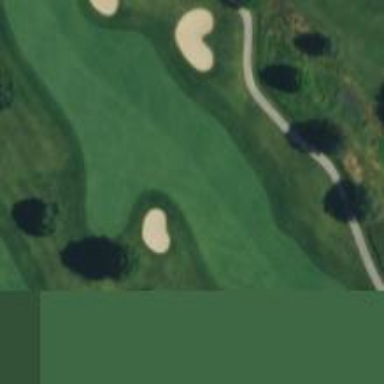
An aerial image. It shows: Golf hole.